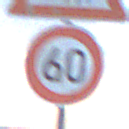
Verkehrszeichen: Geschwindigkeit60
Zusatzzeichen oben: ReiterRechts
Umgebung: Outdoor, Nature
Tageszeit: SunriseSunset
Wetter: PartlyCloudy
Licht: Natural
Jahreszeit: NotSpecified
Kontrast: LowContrast